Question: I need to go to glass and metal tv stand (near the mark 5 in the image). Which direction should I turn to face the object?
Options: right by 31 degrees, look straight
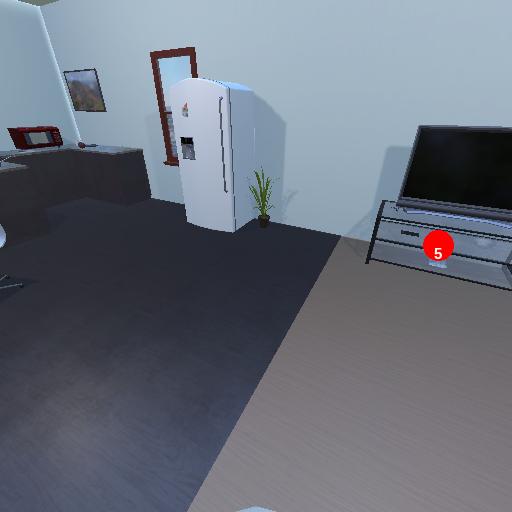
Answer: right by 31 degrees